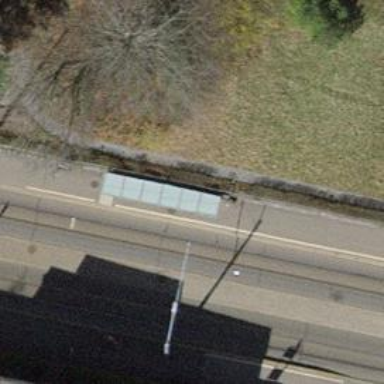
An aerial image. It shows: Tram stop with public transport connection.